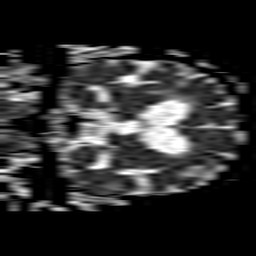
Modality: ADC
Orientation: coronal
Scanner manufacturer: philips
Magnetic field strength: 1.5 T
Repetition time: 3.395 s
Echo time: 0.06922 s